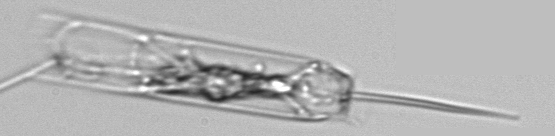
Label: Ditylum_brightwellii